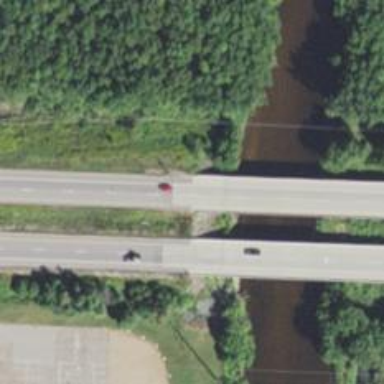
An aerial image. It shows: Bridge crossing over expressway trunk road.